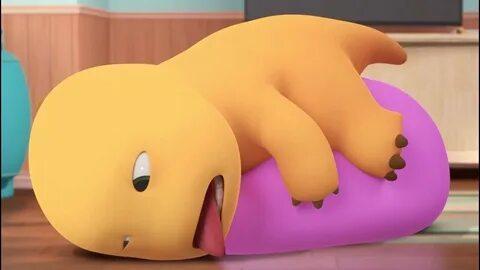
Label: nailong